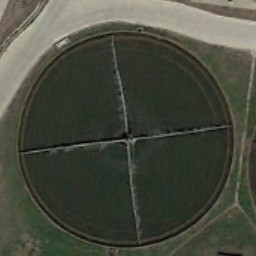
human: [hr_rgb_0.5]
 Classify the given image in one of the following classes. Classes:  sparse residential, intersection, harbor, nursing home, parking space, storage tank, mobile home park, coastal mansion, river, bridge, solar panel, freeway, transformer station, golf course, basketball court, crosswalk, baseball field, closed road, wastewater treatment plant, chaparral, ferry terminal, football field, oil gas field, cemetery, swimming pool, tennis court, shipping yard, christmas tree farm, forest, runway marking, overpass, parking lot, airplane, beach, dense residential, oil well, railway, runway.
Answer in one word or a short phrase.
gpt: wastewater treatment plant